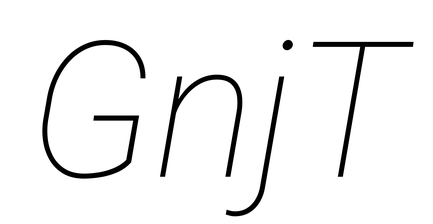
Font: Roboto-Italic_Thin_Italic